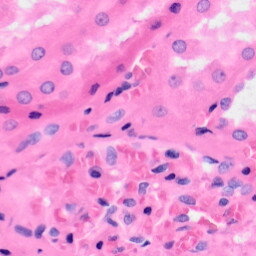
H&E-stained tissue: Kidney